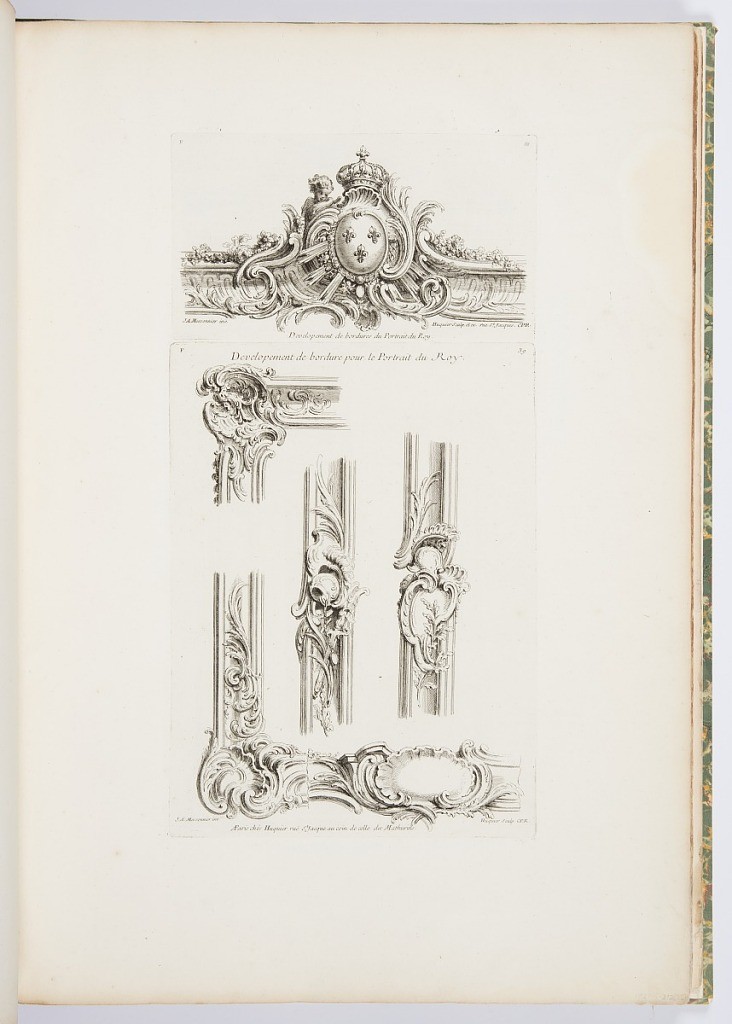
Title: Development de bordures du Portrait du Roy, Cartouche aux armes du roi..., 4th plate, pl. 38 in Oeuvre de Juste-Aurele Meissonnier
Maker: Juste-Aurèle Meissonnier, French, b. Italy, 1695–1750
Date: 1748
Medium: Etching on off-white laid paper
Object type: Print
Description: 1921-6-212-13-a: Only state. Asymmetrical border with center cartou...;     1921-6-212-13-b: Only state. Sheet consisting of four elements of a...